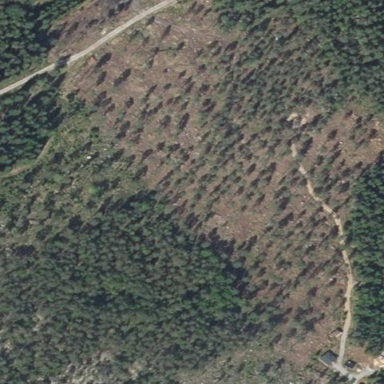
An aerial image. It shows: Clearcut area created by human activity.